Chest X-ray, PA view. Patient: 45 years old, sex F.
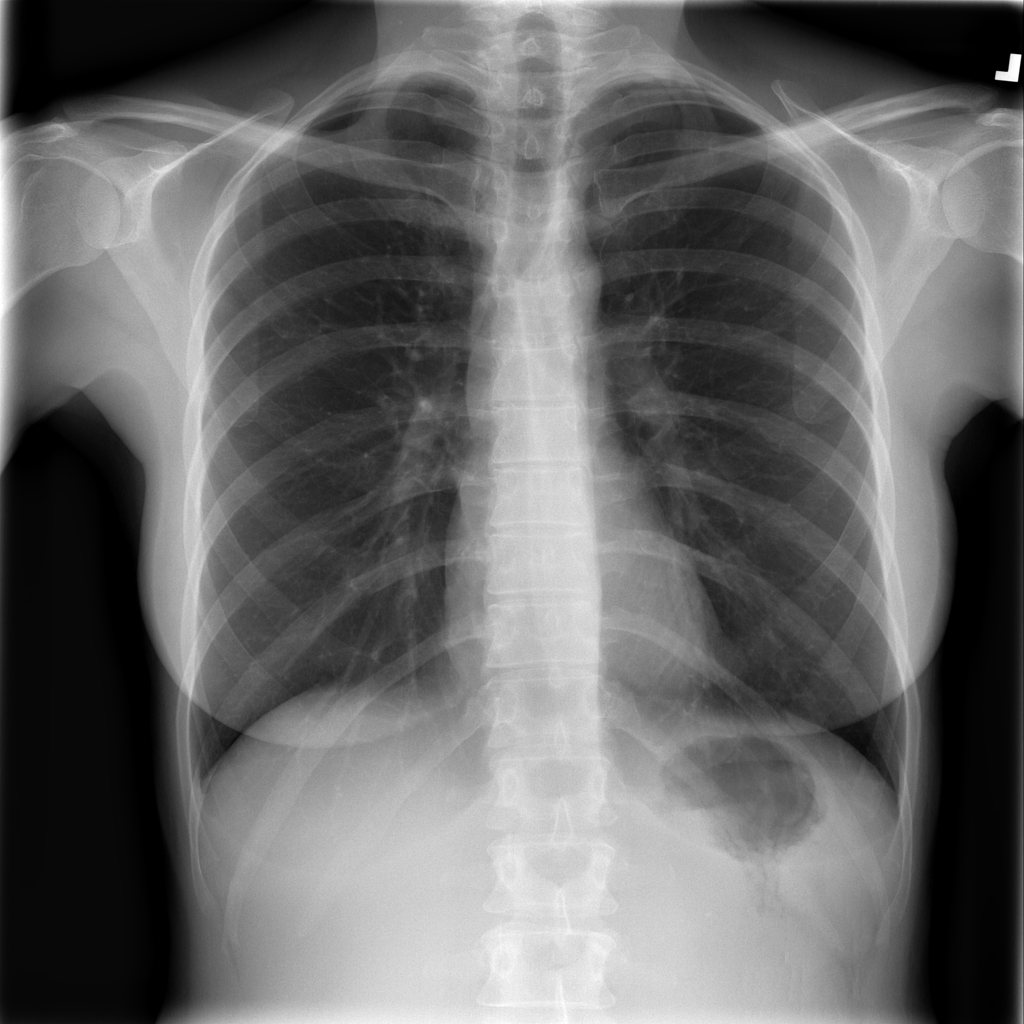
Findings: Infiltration